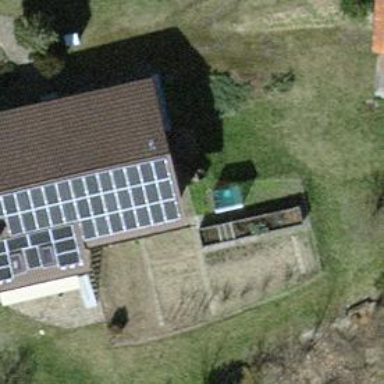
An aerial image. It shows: Simple and straightforward house.